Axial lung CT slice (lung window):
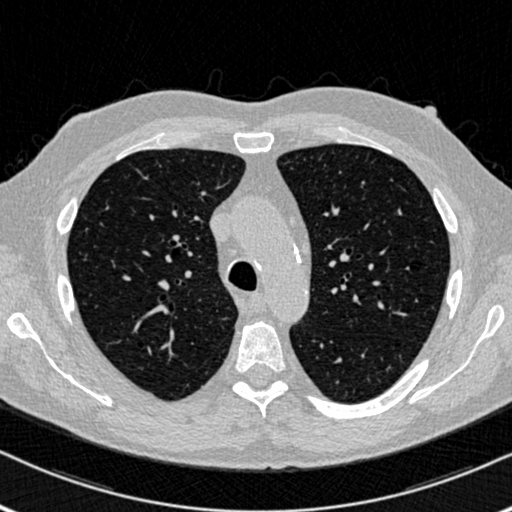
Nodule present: no